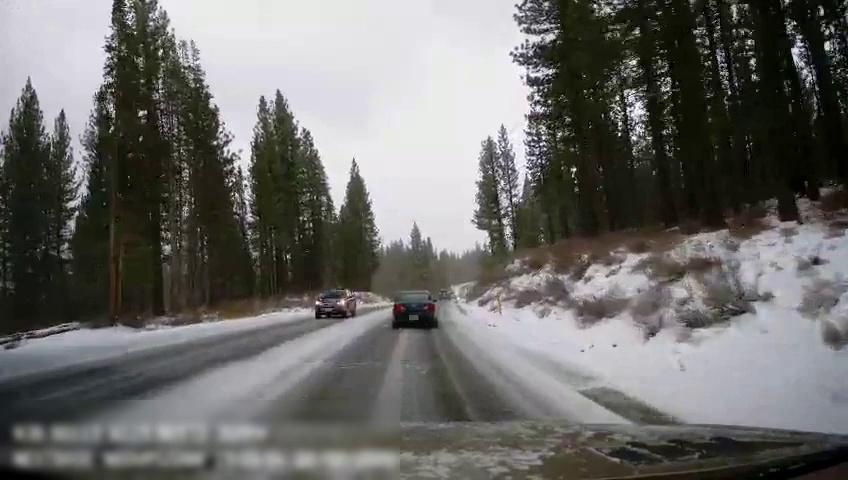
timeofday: Day
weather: Snowy
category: Drivable Space
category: Vehicles | SUV
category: Vehicles | Car
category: Vehicles | Car
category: Lanes | Current Lane